Field crop: tomato
Growth stage: 1
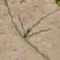
Species: cyperus